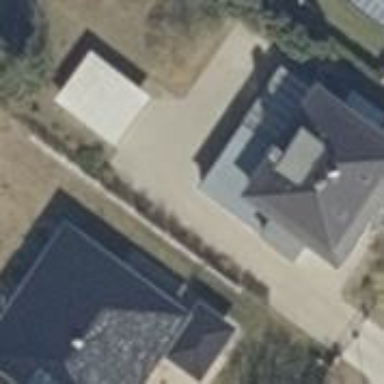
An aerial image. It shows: Hipped roof house.